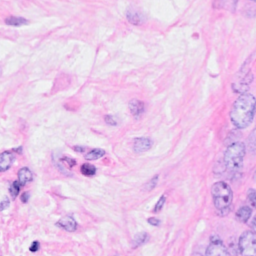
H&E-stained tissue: Breast